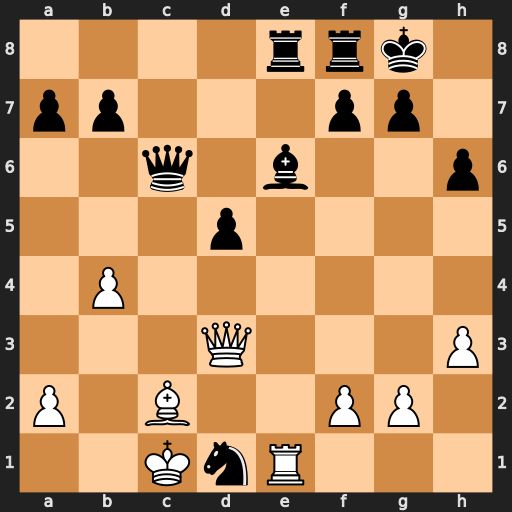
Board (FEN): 4rrk1/pp3pp1/2q1b2p/3p4/1P6/3Q3P/P1B2PP1/2KnR3
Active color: w
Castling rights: -
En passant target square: -
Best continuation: Qh7#